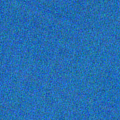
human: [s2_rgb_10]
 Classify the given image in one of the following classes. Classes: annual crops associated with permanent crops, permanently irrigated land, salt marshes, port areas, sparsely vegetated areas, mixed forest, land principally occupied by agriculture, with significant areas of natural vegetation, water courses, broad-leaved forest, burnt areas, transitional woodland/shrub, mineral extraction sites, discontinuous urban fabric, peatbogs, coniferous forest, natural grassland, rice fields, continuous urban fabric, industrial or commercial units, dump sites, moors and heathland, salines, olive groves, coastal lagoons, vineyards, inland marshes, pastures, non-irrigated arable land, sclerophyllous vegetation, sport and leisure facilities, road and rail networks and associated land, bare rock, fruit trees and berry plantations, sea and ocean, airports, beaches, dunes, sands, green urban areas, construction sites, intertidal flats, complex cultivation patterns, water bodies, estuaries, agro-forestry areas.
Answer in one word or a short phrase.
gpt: sea and ocean